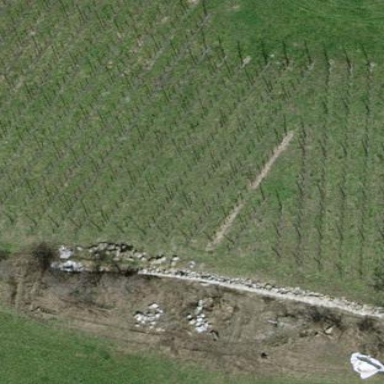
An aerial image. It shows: Vineyard with grape crops.